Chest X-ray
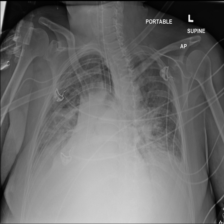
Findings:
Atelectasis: negative
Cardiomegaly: negative
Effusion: negative
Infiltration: negative
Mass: negative
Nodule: negative
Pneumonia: negative
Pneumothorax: negative
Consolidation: negative
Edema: negative
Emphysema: negative
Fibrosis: negative
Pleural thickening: negative
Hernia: negative